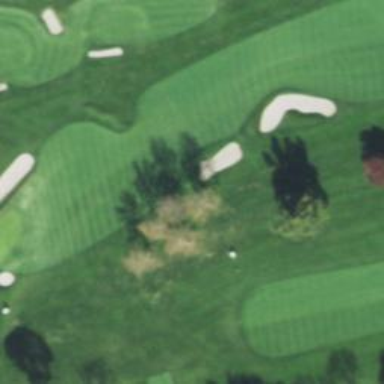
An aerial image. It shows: Golf fairway surrounded by grass.